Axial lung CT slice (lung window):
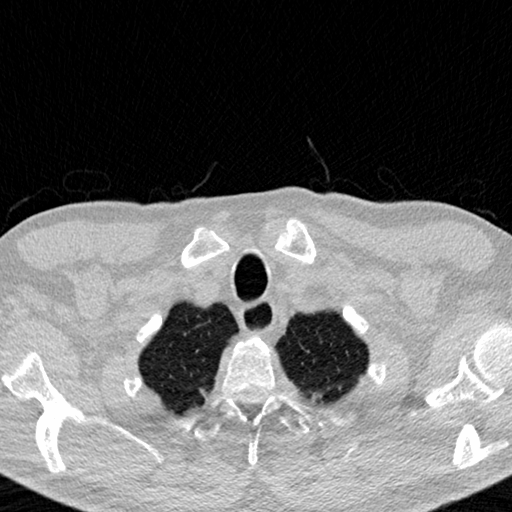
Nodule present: no